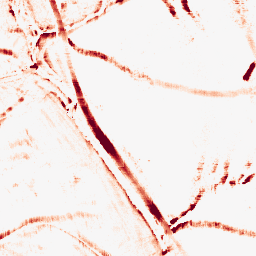
Category: morphological
Decomposition family: morphological_square
Decomposition parameters: operation: opening
size: 10
Upsampling method: lanczos
Upsampling parameters: scale: 4
Upsampling scale: 4